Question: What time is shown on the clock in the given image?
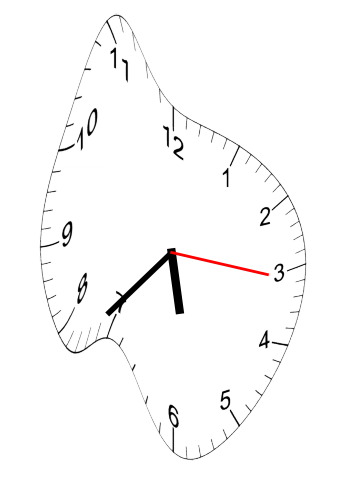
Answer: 05:37:16